Question: I created a registration form using twitter bootstrap 3. It look the way I want but the footer is not on its place. How can I make be at the bottom where it should?

Here is my "layout" (main template):
'''
.container
.row
!= yield
%hr
!= haml :'shared/_footer'
'''
where '!= yield' is place holder for the content of '/registration' page. And here is its content:
'''
.col-lg-4.col-lg-offset-4
.well
%legend Create your account
%form{role: :form, action: '/signup', method: :post}
- if @return_url
%input{type: :hidden, name: :return_url, value: @return_url}
.row
%label.col-xs-4{for: :email} Email
.col-xs-8
%input.form-control{id: :email, name: :email, type: :email}
.row
%label.col-xs-4{for: :password} Password
.col-xs-8
%input.form-control{type: :password, name: :password, id: :password}
.row
.col-xs-8.col-lg-offset-4
%button.btn.btn-primary.btn-block{type: :submit} Create Account
.clearfix
'''
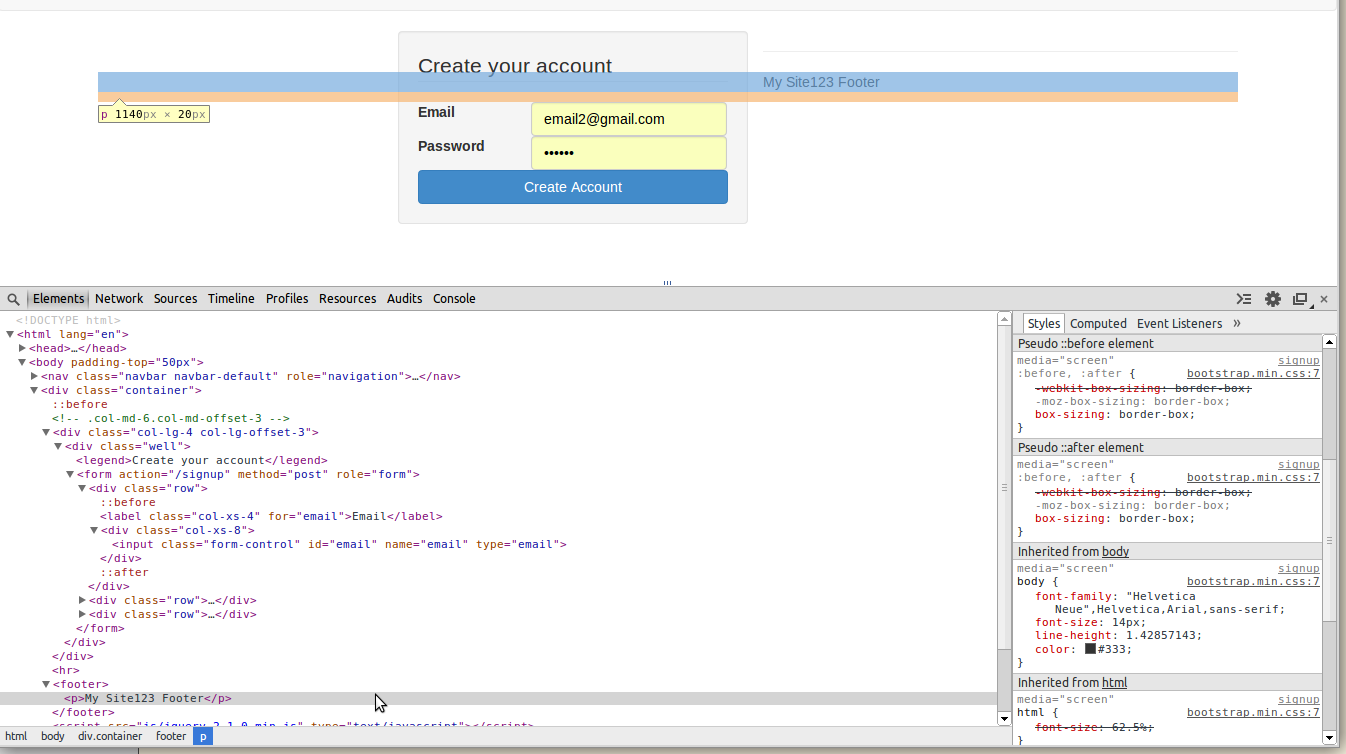
Answer: It looks like you missed adding '<div class="row">' inside of the '.container' before adding your columns. I'd give this a shot first giving you the following code.
'''
<div class="container">
<div class="row">
<div class="col-lg-4 col-lg-offset-3">
...
</div>
</div>
</div>
<hr>
<footer>
...
</footer>
'''
Since nothing in life is ever easy, it could also be that you have some elements in your form (Position absolute and floated elements) that aren't being counted in the calculation of height on the 'div' above the footer.
If this is the case, adding a '<div class="clearfix"></div>' before the closing tag of the main 'div' should do it.
'''
<div class="col-lg-4 col-lg-offset-3">
...
<div class="clearfix"></div>
</div>
<hr>
<footer>
...
</footer>
'''